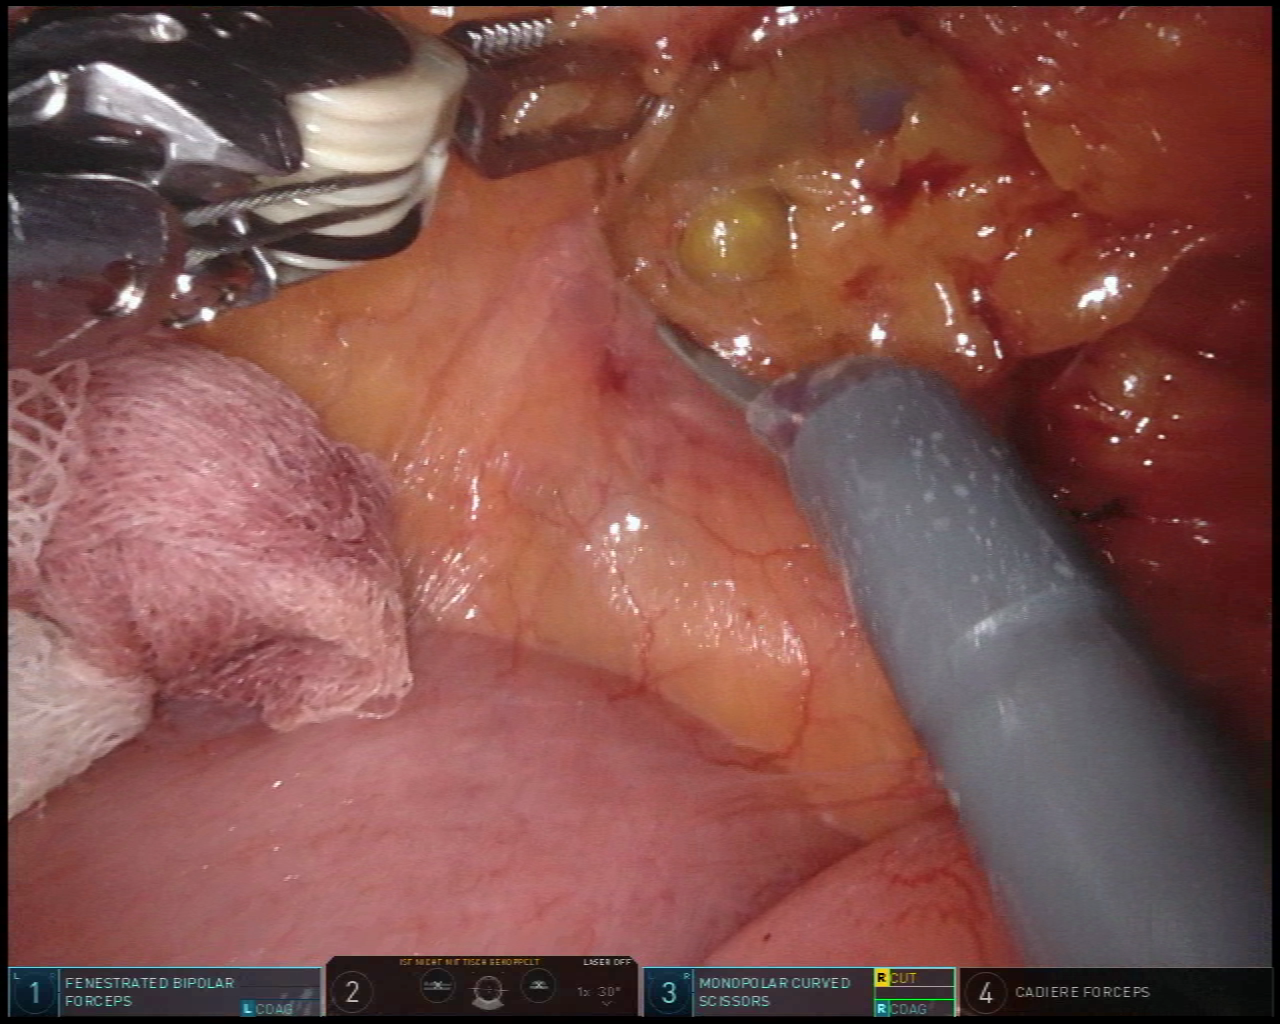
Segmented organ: small_intestine
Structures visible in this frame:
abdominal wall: no
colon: no
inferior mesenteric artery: no
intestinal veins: yes
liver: no
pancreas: no
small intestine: yes
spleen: no
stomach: no
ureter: no
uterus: no
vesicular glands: no